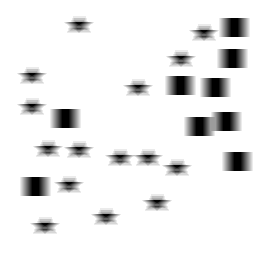
Squares: 9
Triangles: 0
Stars: 15
Total shapes: 24